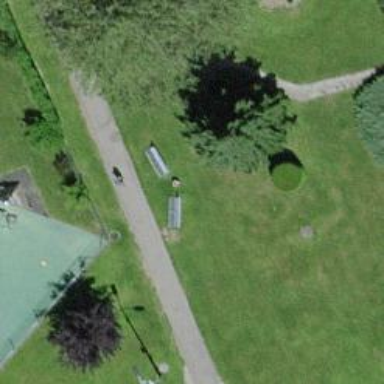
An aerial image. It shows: Bench for seating.